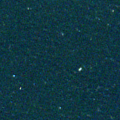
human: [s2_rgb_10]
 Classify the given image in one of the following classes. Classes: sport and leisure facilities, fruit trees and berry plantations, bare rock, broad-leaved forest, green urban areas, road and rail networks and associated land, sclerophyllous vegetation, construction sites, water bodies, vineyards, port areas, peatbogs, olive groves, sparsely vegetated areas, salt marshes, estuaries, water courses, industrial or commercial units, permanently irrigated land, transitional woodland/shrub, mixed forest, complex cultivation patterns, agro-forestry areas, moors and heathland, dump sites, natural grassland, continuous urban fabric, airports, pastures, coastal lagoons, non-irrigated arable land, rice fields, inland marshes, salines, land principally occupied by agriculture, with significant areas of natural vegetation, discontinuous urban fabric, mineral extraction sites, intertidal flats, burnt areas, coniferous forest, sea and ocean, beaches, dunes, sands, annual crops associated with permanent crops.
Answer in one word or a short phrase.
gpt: sea and ocean